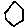
Label: hexagon